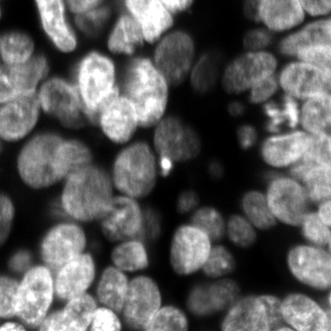
Tissue sample: ovarian
Magnification: 10.0x
Cell type: Fibroblasts
Senescence state: senescent